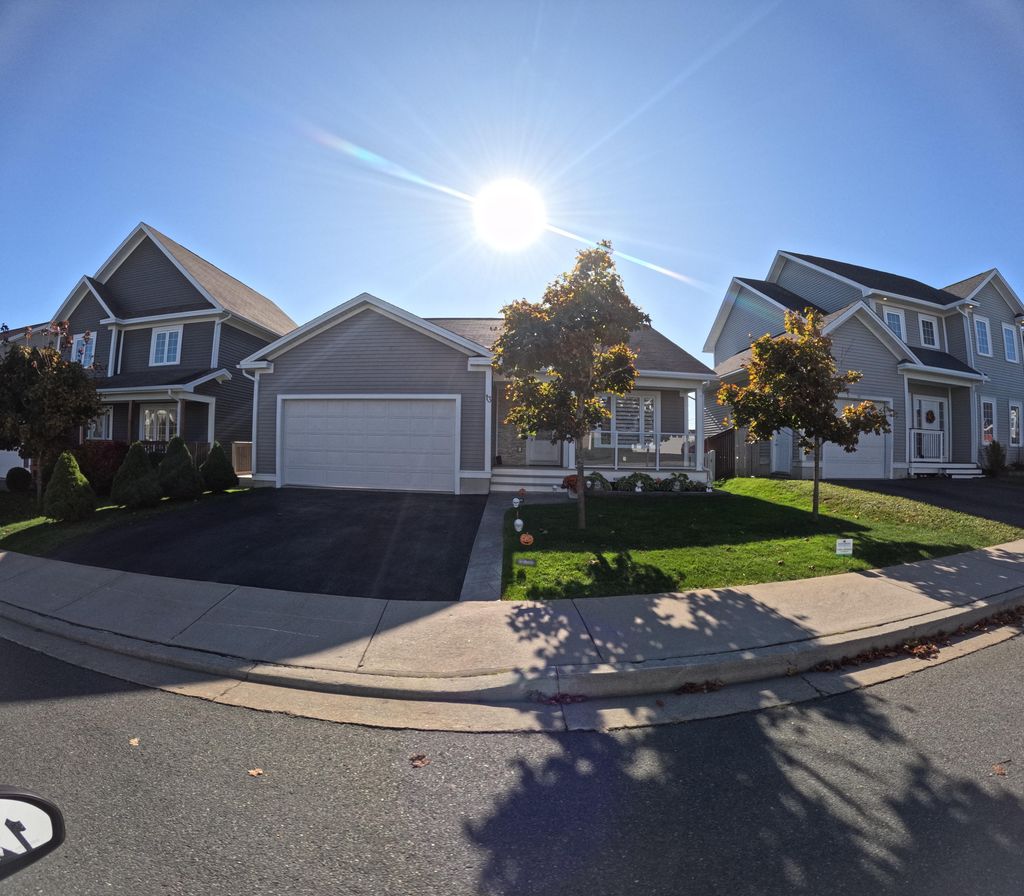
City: st_johns